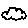
Label: cloud